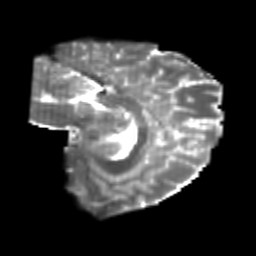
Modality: T2w
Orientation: sagittal
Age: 23
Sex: female
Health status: healthy
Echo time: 0.074 s